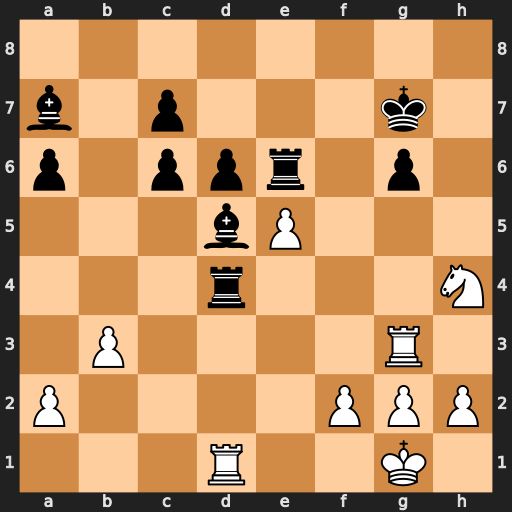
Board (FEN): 8/b1p3k1/p1ppr1p1/3bP3/3r3N/1P4R1/P4PPP/3R2K1
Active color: w
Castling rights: -
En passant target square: -
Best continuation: Nf5+ Kf7 Nxd4